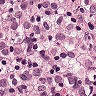
Metastatic tissue present: yes